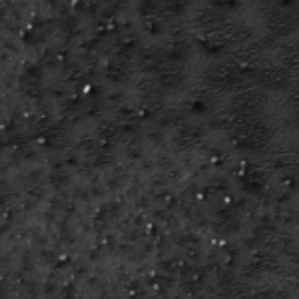
Label: frost